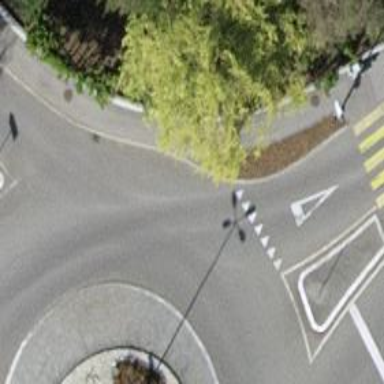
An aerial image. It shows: Road with "give way" sign.